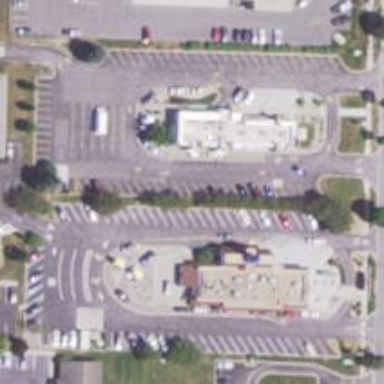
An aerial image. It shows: Parking area.